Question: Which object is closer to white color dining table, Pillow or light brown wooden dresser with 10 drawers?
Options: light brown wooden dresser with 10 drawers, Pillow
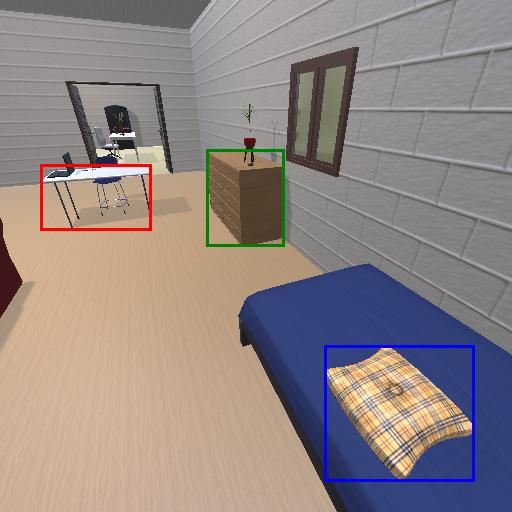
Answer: light brown wooden dresser with 10 drawers